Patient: sex F, age 41
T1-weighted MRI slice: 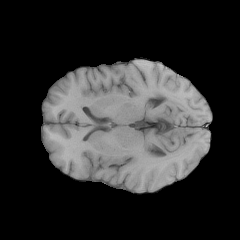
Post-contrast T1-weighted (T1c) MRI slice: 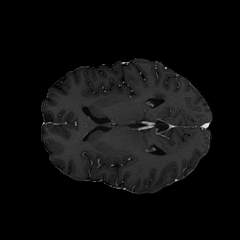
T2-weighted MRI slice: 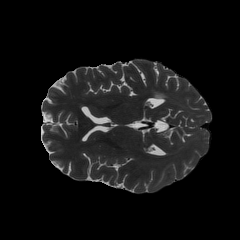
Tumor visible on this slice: no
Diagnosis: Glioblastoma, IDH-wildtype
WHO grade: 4